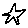
Label: star